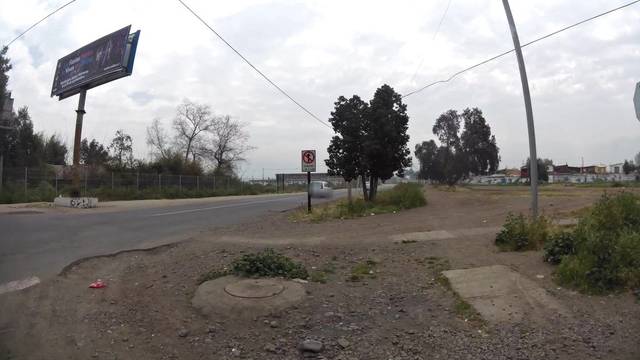
Region: Chile
Coordinates: -33.21, -70.685